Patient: sex F, age 59
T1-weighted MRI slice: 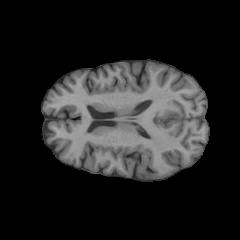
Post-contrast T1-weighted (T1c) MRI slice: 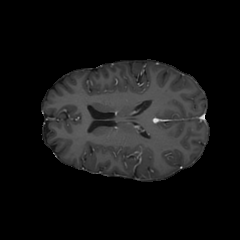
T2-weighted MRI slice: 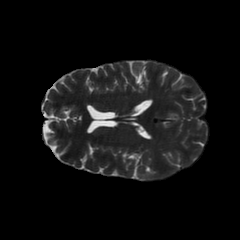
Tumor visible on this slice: no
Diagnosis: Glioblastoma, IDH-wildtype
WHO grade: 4